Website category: game
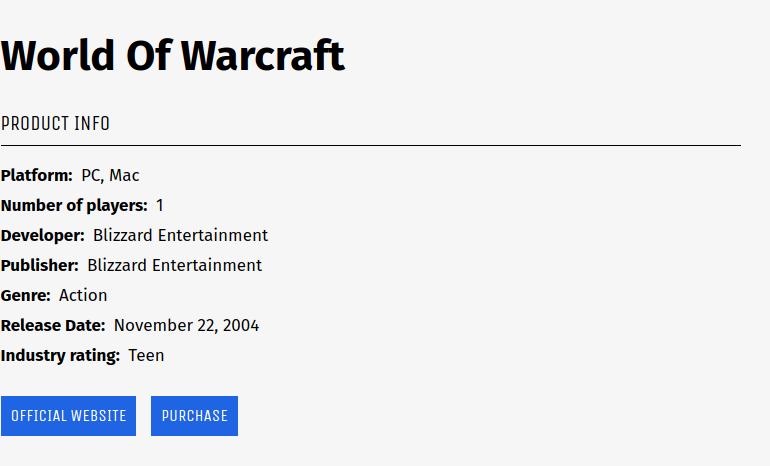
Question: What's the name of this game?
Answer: World Of Warcraft

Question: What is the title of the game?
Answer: World Of Warcraft

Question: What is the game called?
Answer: World Of Warcraft

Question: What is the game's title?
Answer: World Of Warcraft

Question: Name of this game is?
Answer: World Of Warcraft

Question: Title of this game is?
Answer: World Of Warcraft

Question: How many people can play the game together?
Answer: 1

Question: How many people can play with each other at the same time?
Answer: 1

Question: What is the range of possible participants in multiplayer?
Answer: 1

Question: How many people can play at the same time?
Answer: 1

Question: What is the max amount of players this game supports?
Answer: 1

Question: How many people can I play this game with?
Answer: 1

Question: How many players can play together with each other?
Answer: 1

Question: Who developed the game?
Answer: Blizzard Entertainment

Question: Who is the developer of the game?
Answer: Blizzard Entertainment

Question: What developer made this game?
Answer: Blizzard Entertainment

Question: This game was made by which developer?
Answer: Blizzard Entertainment

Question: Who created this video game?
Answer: Blizzard Entertainment

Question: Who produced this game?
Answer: Blizzard Entertainment

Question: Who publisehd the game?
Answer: Blizzard Entertainment

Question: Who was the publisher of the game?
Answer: Blizzard Entertainment

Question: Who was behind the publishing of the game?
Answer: Blizzard Entertainment

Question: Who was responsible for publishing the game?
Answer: Blizzard Entertainment

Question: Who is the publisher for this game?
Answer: Blizzard Entertainment

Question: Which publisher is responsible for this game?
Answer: Blizzard Entertainment

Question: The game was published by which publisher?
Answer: Blizzard Entertainment

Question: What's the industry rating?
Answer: Teen

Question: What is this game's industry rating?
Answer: Teen

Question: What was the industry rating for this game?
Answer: Teen

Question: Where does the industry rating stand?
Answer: Teen

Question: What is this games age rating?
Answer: Teen

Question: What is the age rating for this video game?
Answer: Teen

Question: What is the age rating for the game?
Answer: Teen

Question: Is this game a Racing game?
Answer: no

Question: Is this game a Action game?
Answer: yes

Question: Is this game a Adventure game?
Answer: no

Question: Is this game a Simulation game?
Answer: no

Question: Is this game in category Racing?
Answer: no

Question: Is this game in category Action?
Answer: yes

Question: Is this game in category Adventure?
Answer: no

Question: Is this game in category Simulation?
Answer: no

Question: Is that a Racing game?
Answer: no

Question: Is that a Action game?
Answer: yes

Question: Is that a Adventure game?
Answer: no

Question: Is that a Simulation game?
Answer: no

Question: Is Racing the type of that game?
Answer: no

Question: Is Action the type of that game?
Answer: yes

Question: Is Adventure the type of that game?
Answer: no

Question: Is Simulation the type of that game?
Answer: no

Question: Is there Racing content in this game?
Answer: no

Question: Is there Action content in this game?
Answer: yes

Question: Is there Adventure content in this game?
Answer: no

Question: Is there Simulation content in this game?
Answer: no

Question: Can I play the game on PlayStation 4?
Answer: no

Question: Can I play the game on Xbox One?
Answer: no

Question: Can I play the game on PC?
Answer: yes

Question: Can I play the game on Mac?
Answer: yes

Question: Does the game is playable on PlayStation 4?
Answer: no

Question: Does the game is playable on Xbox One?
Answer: no

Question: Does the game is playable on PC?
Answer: yes

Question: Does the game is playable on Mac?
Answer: yes

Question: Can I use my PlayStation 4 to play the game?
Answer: no

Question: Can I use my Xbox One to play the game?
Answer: no

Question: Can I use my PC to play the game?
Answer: yes